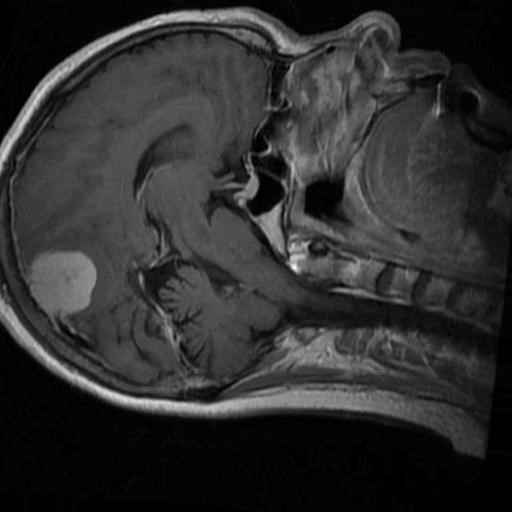
Label: brain_menin